Question: My .htaccess:
'''
<IfModule mod_rewrite.c>
RewriteEngine On
RewriteBase /
RewriteCond %{HTTP_HOST} !^deathga.me$ [NC]
RewriteRule ^(.*)$ http://deathga.me/$1 [L,R=301]
</IfModule>
'''
It correctly redirects from www.deathga.me to deathga.me, which solves many things. But it also redirects play.deathga.me to deathga.me/play/ , which is undesirable.
My question is basically the opposite to this: <URL>. Only I cannot figure out how to apply it to my site, even looking at that question, googling and trying many things. The question itself is pretty simple: I am not even sure if it's a problem with Godaddy or with htaccess... where should I start looking into? This is a screenshot of Godaddy subdomain configuration:

EDIT: Full .htaccess now:
'''
<IfModule mod_rewrite.c>
RewriteEngine On
RewriteBase /
RewriteCond %{HTTP_HOST} !^play.deathga.me$ [NC]
RewriteCond %{HTTP_HOST} !^deathga.me$ [NC]
RewriteRule ^(.*)$ http://deathga.me/$1 [L,R=301]
RewriteCond %{REQUEST_FILENAME} !-f
RewriteCond %{REQUEST_FILENAME} !-d
RewriteRule ^(.*)$ index.php?url=$1 [PT,L]
</IfModule>
'''
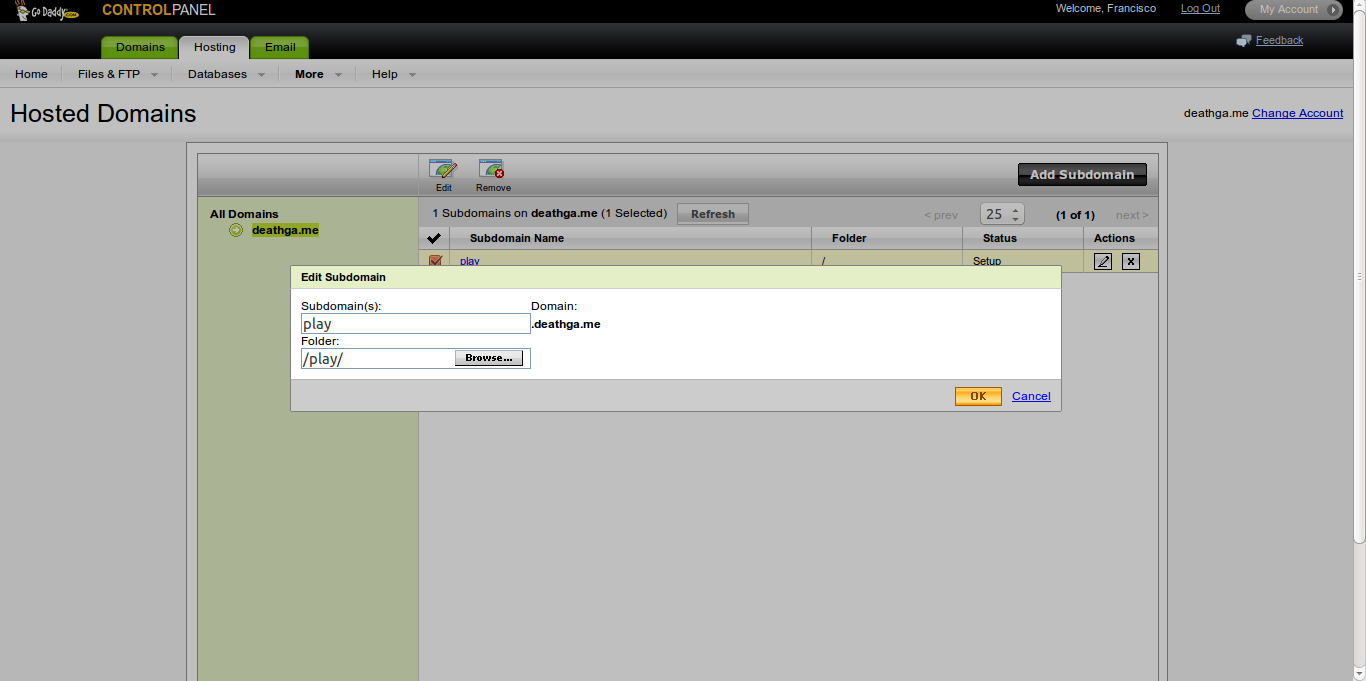
Answer: Apparently what I wanted to do cannot be done with the 'fake' godaddy subdomain and an Economy account: <URL>.
Thank you @borazslo for all the help.